Field crop: maize
Growth stage: 1
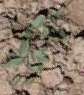
Species: convolvulus